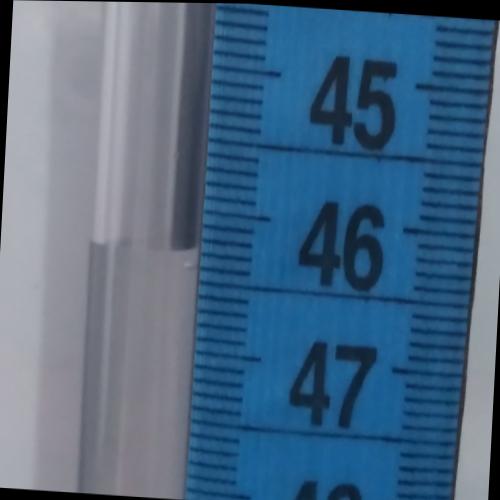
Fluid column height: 46.3 cm